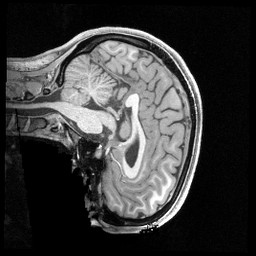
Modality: T1w
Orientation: sagittal
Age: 22
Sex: female
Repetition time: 2.4 s
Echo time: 0.00222 s